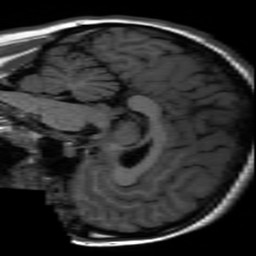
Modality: inplaneT1
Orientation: sagittal
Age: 21
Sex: female
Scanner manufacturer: ge
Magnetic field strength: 3 T
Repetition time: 2.499 s
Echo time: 0.02513 s